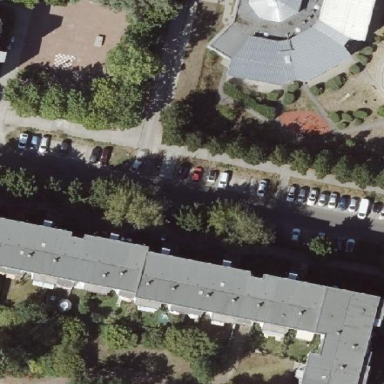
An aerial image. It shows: Street side parking area.